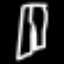
Label: pants